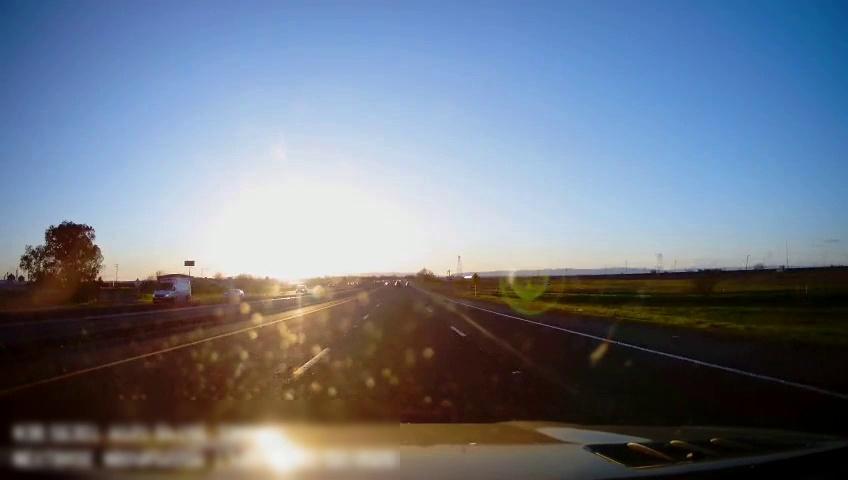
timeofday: Day
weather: Sunny
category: Drivable Space
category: Drivable Space
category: Drivable Space
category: Vehicles | Truck
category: Vehicles | SUV
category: Vehicles | SUV
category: Lanes | Alternate Lane
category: Lanes | Current Lane
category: Lanes | Current Lane
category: Lanes | Alternate Lane
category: Traffic | Signs